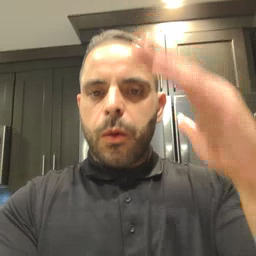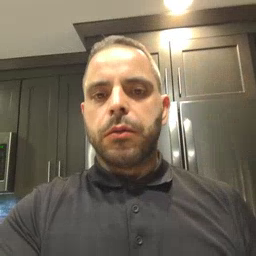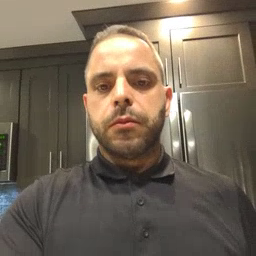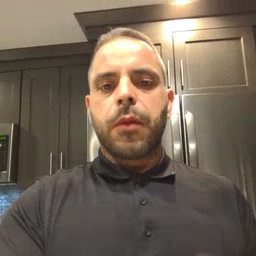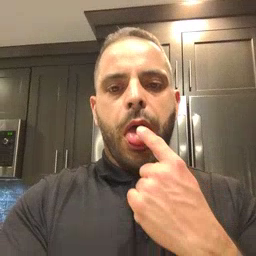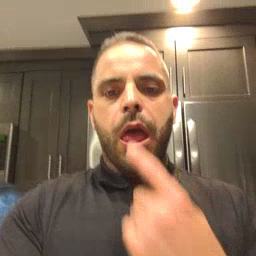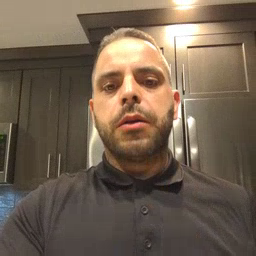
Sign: tongue